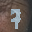
Label: 7